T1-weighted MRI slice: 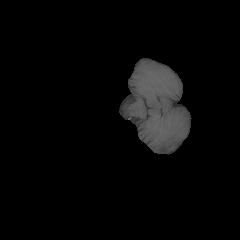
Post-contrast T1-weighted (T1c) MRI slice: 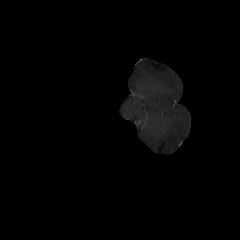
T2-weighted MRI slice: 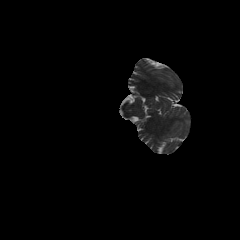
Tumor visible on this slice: no